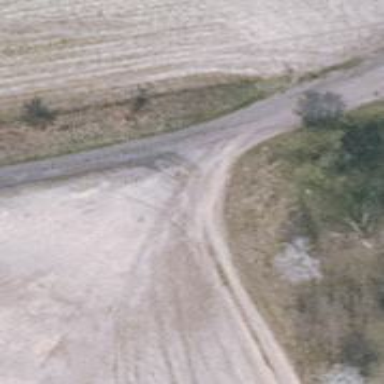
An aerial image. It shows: Residential road with grade 3 track surface.